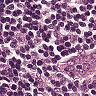
Metastatic tissue present: no